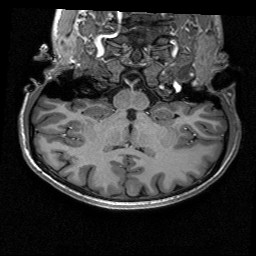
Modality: T1w
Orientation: sagittal